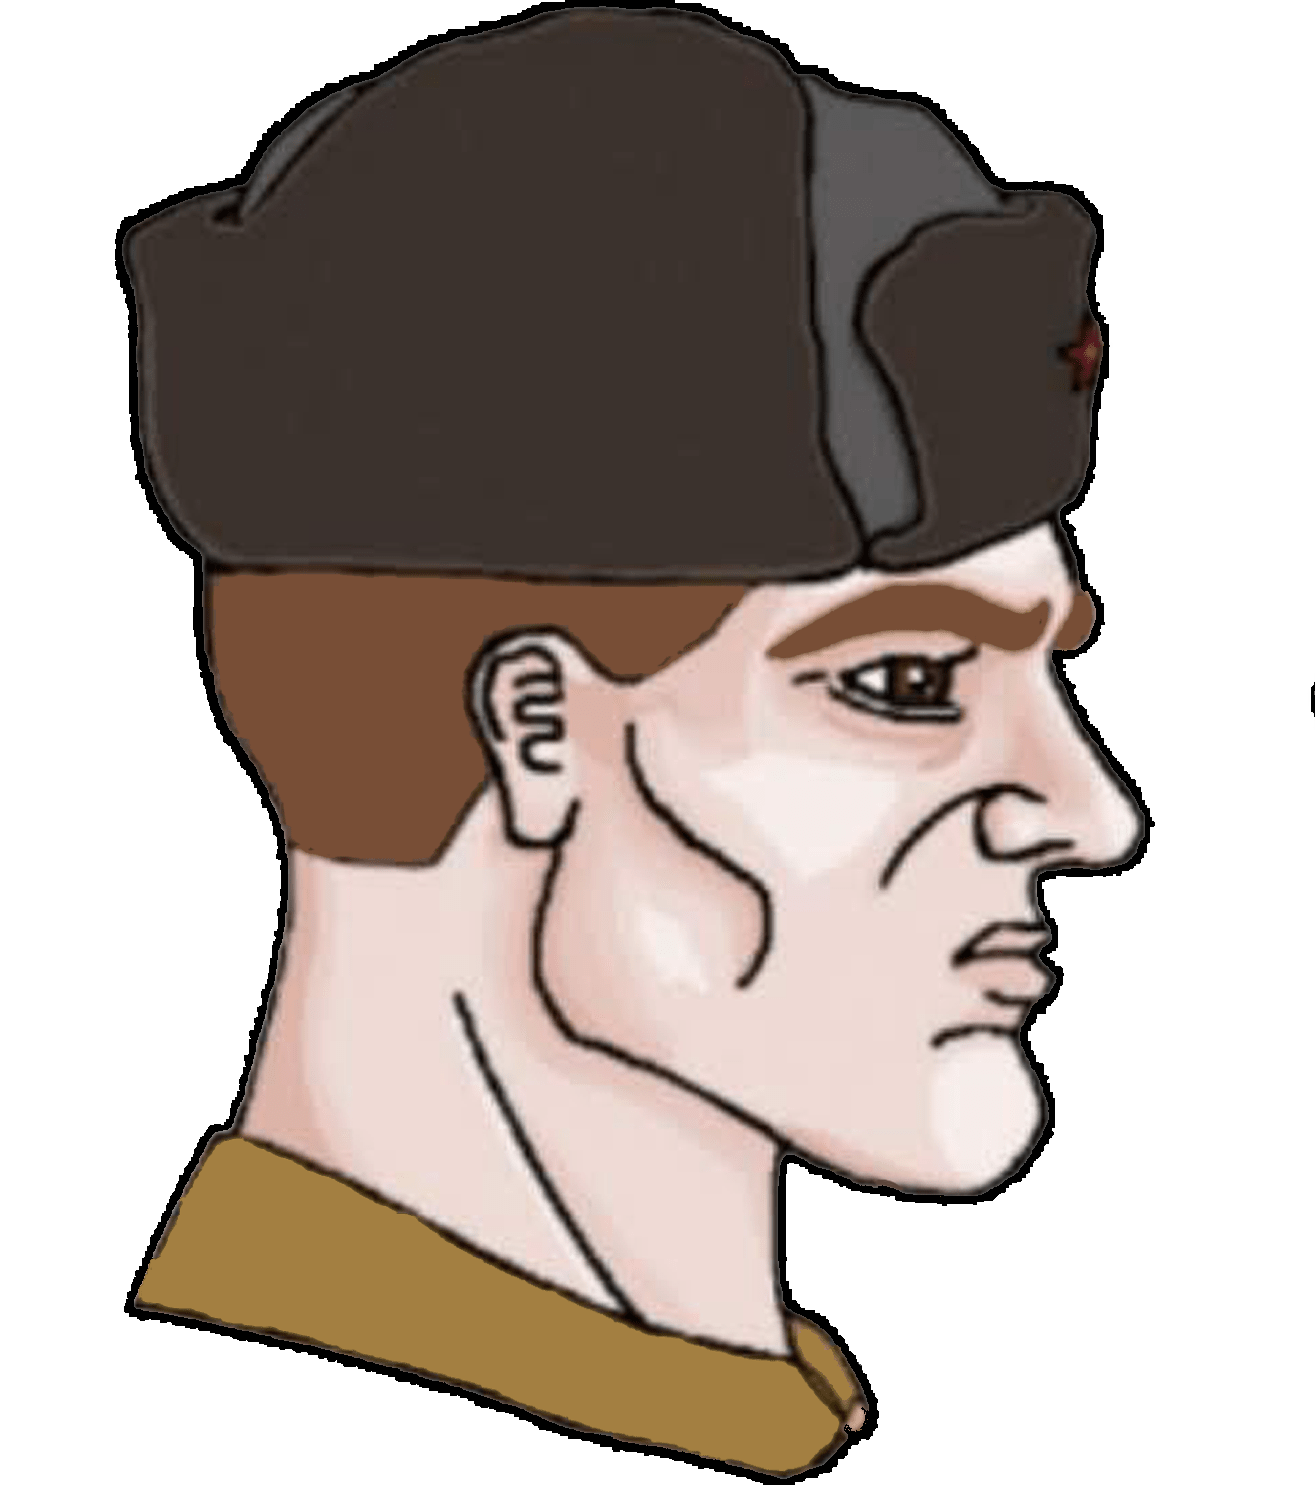
Label: 4_Yes_Chad